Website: bh-photo
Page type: newsletter-management
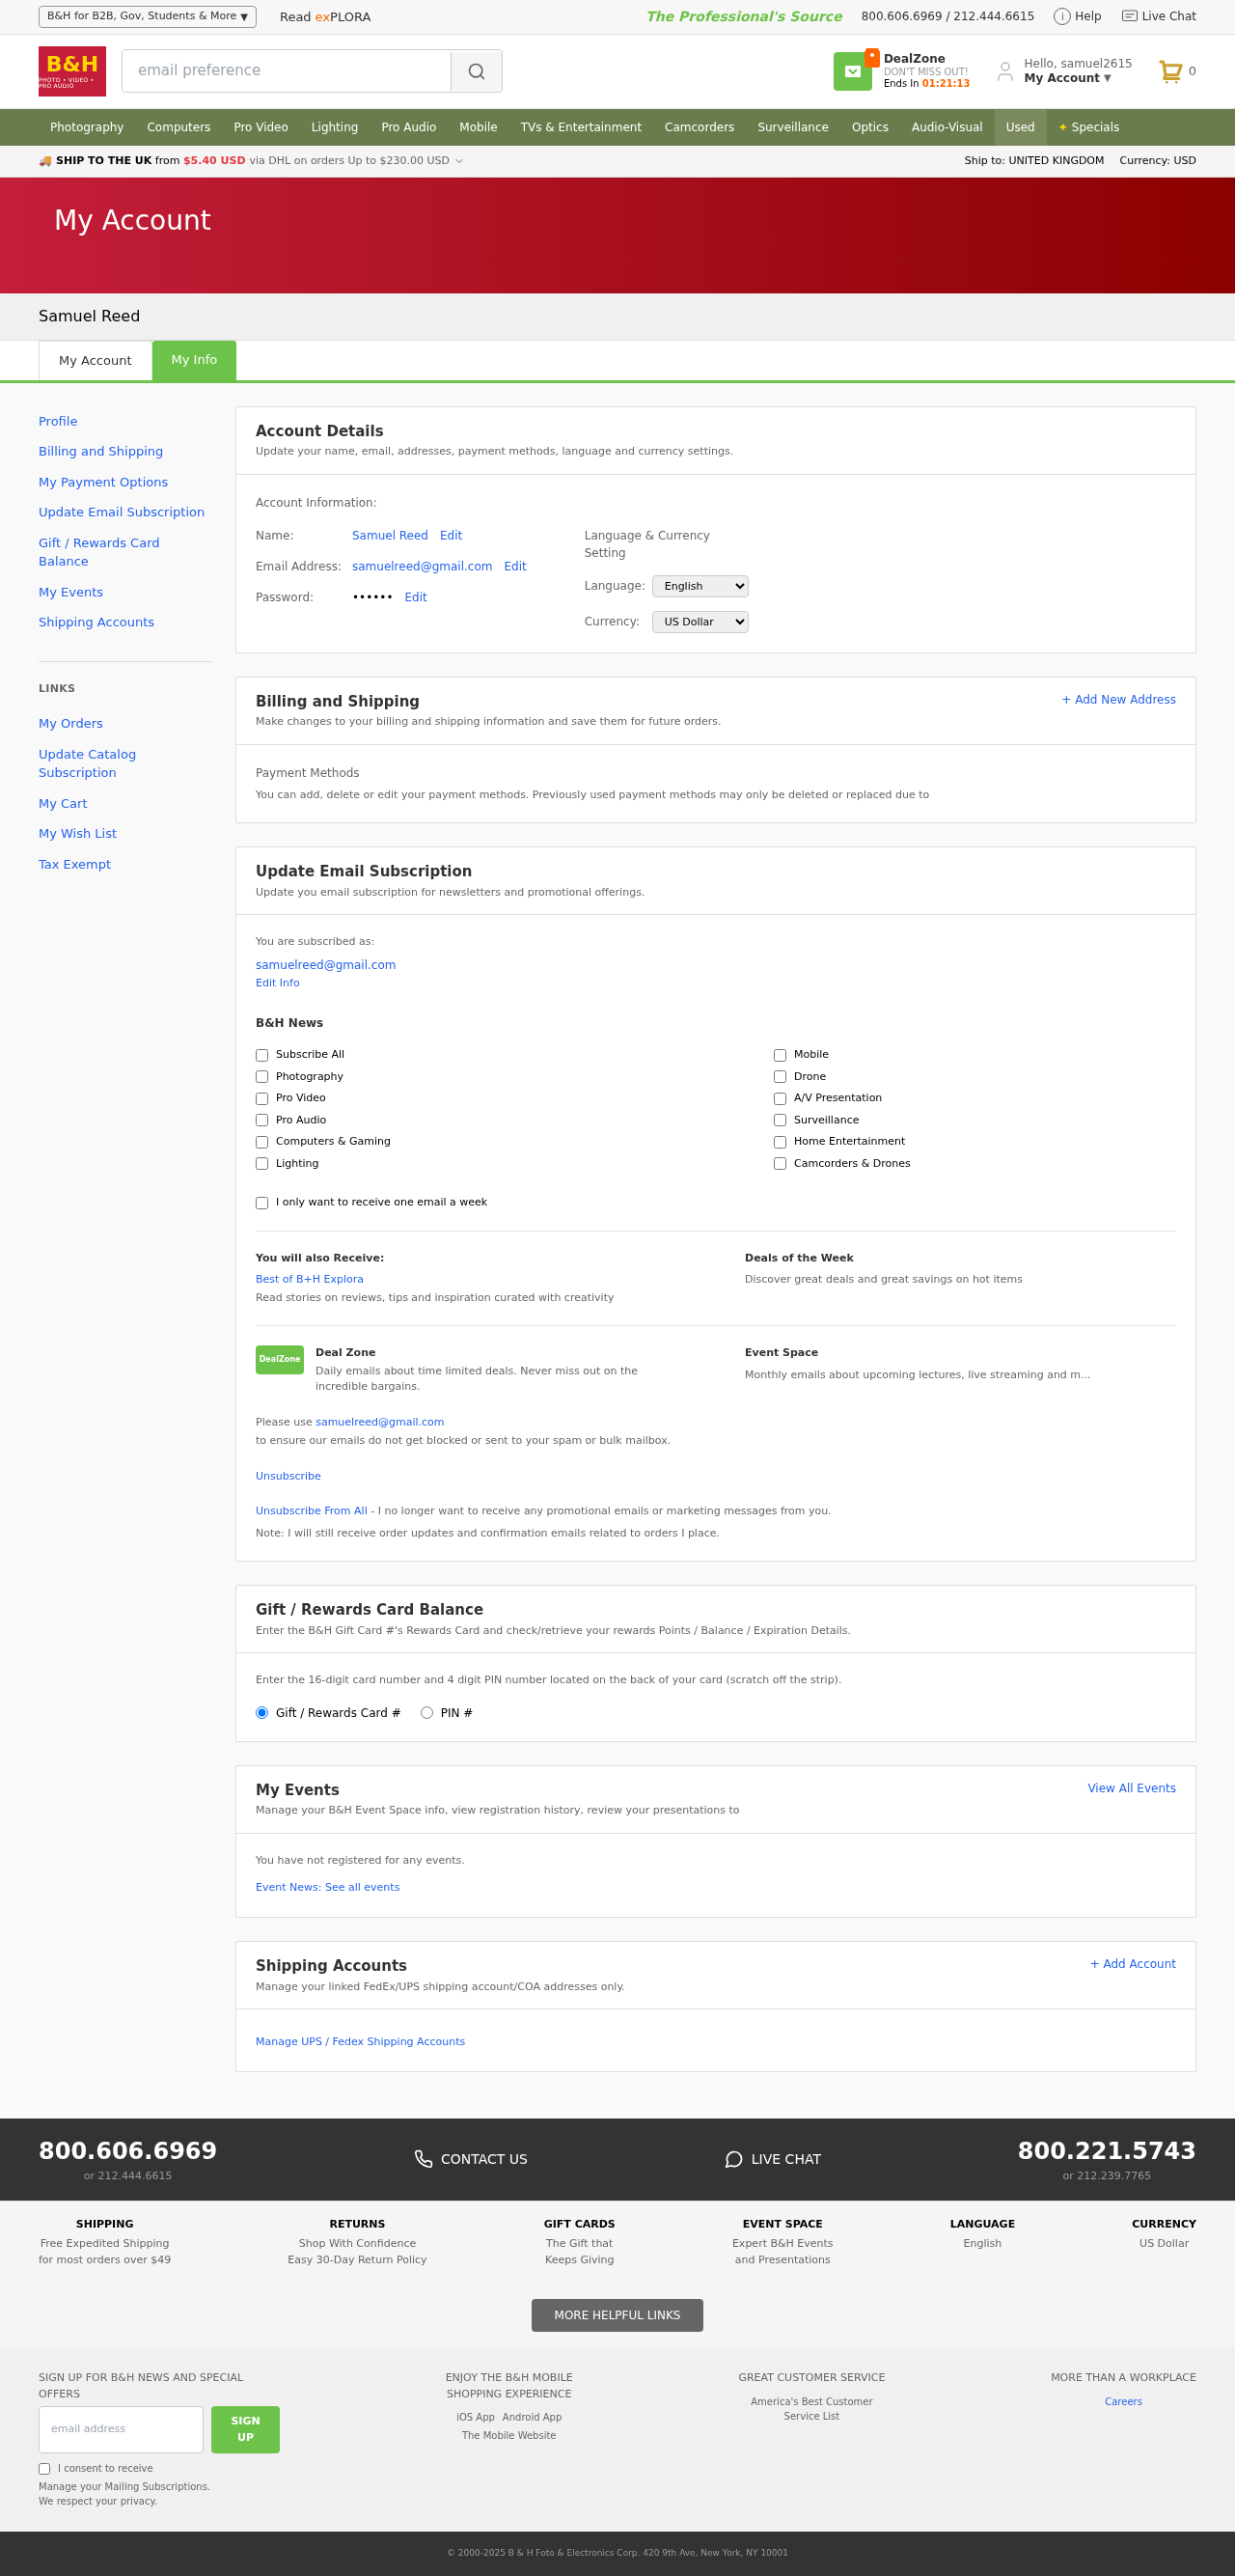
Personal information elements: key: PII_EMAIL
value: samuelreed@gmail.com
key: PII_FULLNAME
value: Samuel Reed
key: PII_LOGIN_USERNAME
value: samuel2615
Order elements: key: ORDER_NUM_ITEMS
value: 0
Search elements: key: HEADER_SEARCH
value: email preference